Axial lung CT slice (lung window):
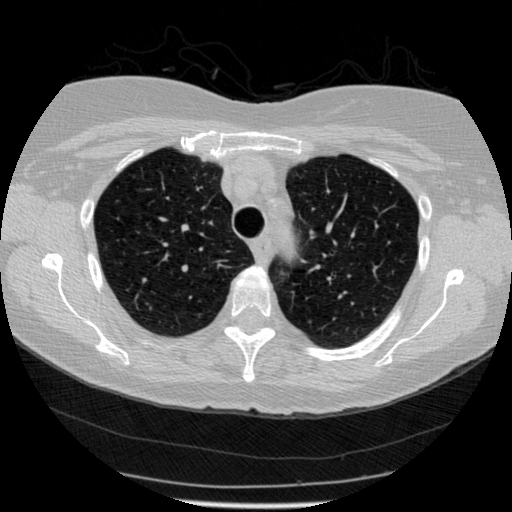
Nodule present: no